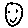
Label: smiley face